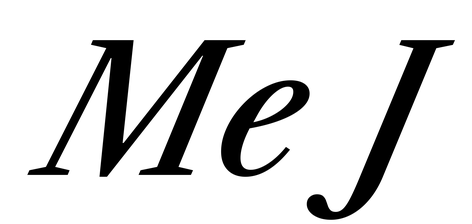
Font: LibreCaslonText-Italic_Medium_Italic